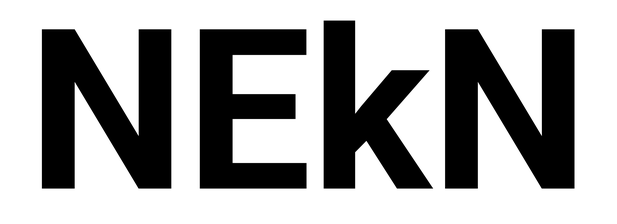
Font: Roboto_Bold